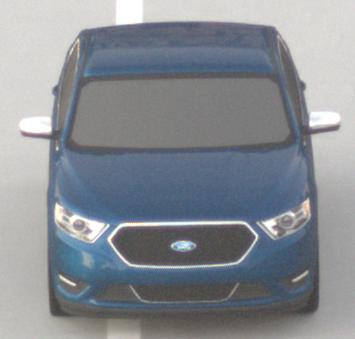
Make: Ford
Model: Taurus
Detailed model: SHO
Model produced from: 2012
Model produced until: 2019
Doors: 4
Color: blue
Road condition: dry road
Daytime: sunrise or sunset
Contrast: low contrast